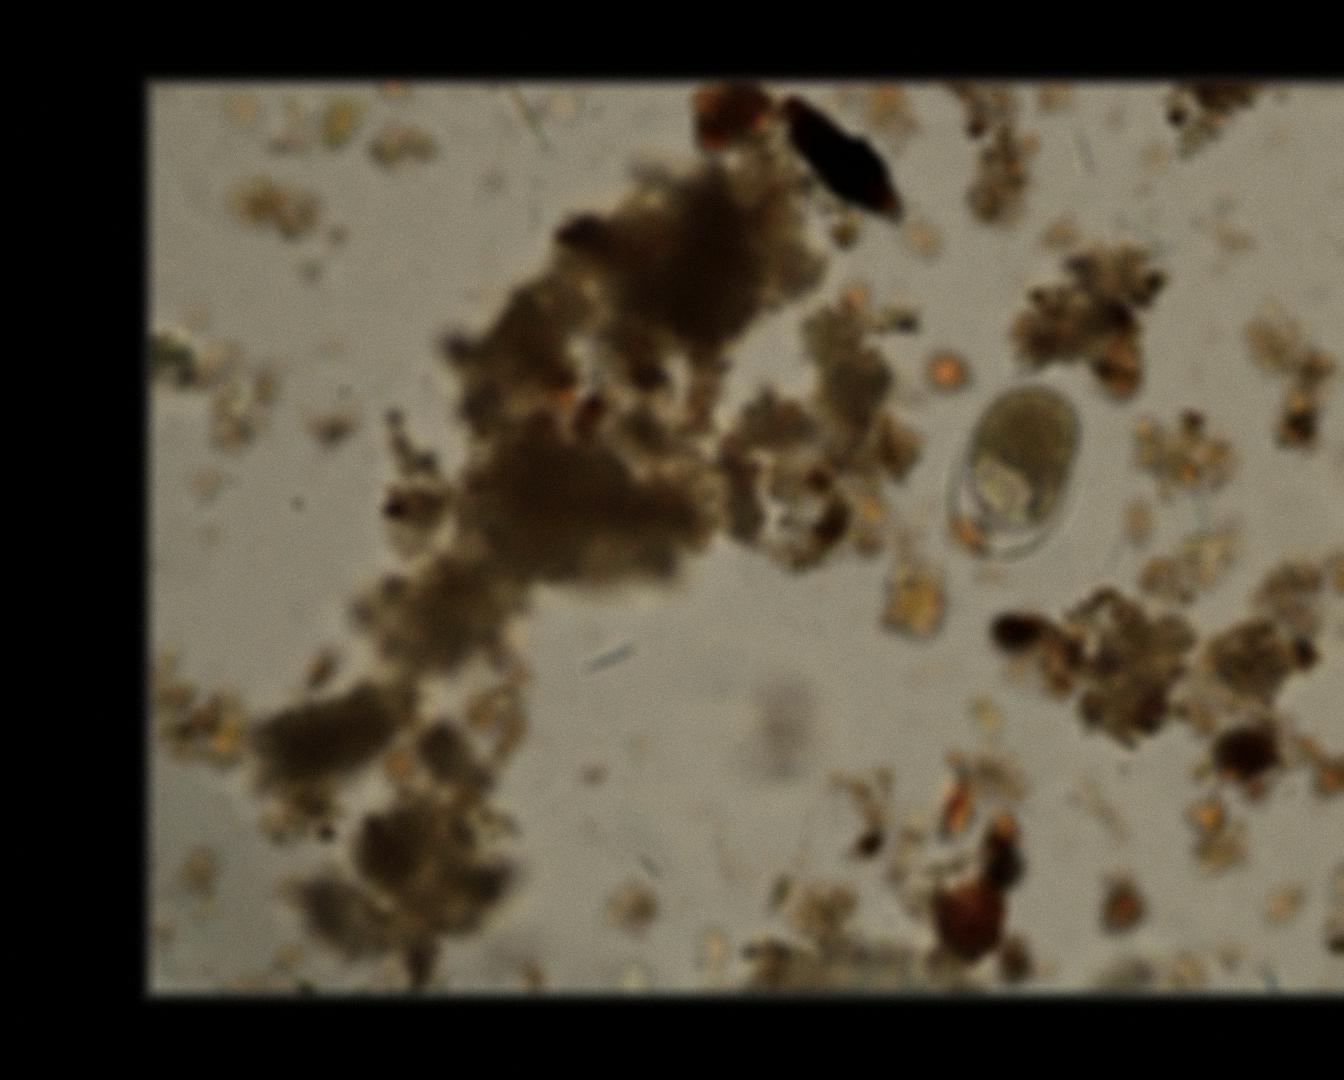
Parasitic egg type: Hookworm egg